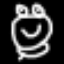
Label: frog